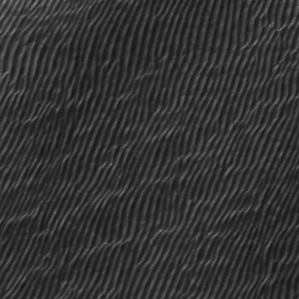
Label: frost